Interaction volume radius: 5 \u00c5
Interaction volume height: 35 \u00c5
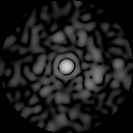
Disorder parameter: 0.8398